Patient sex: F
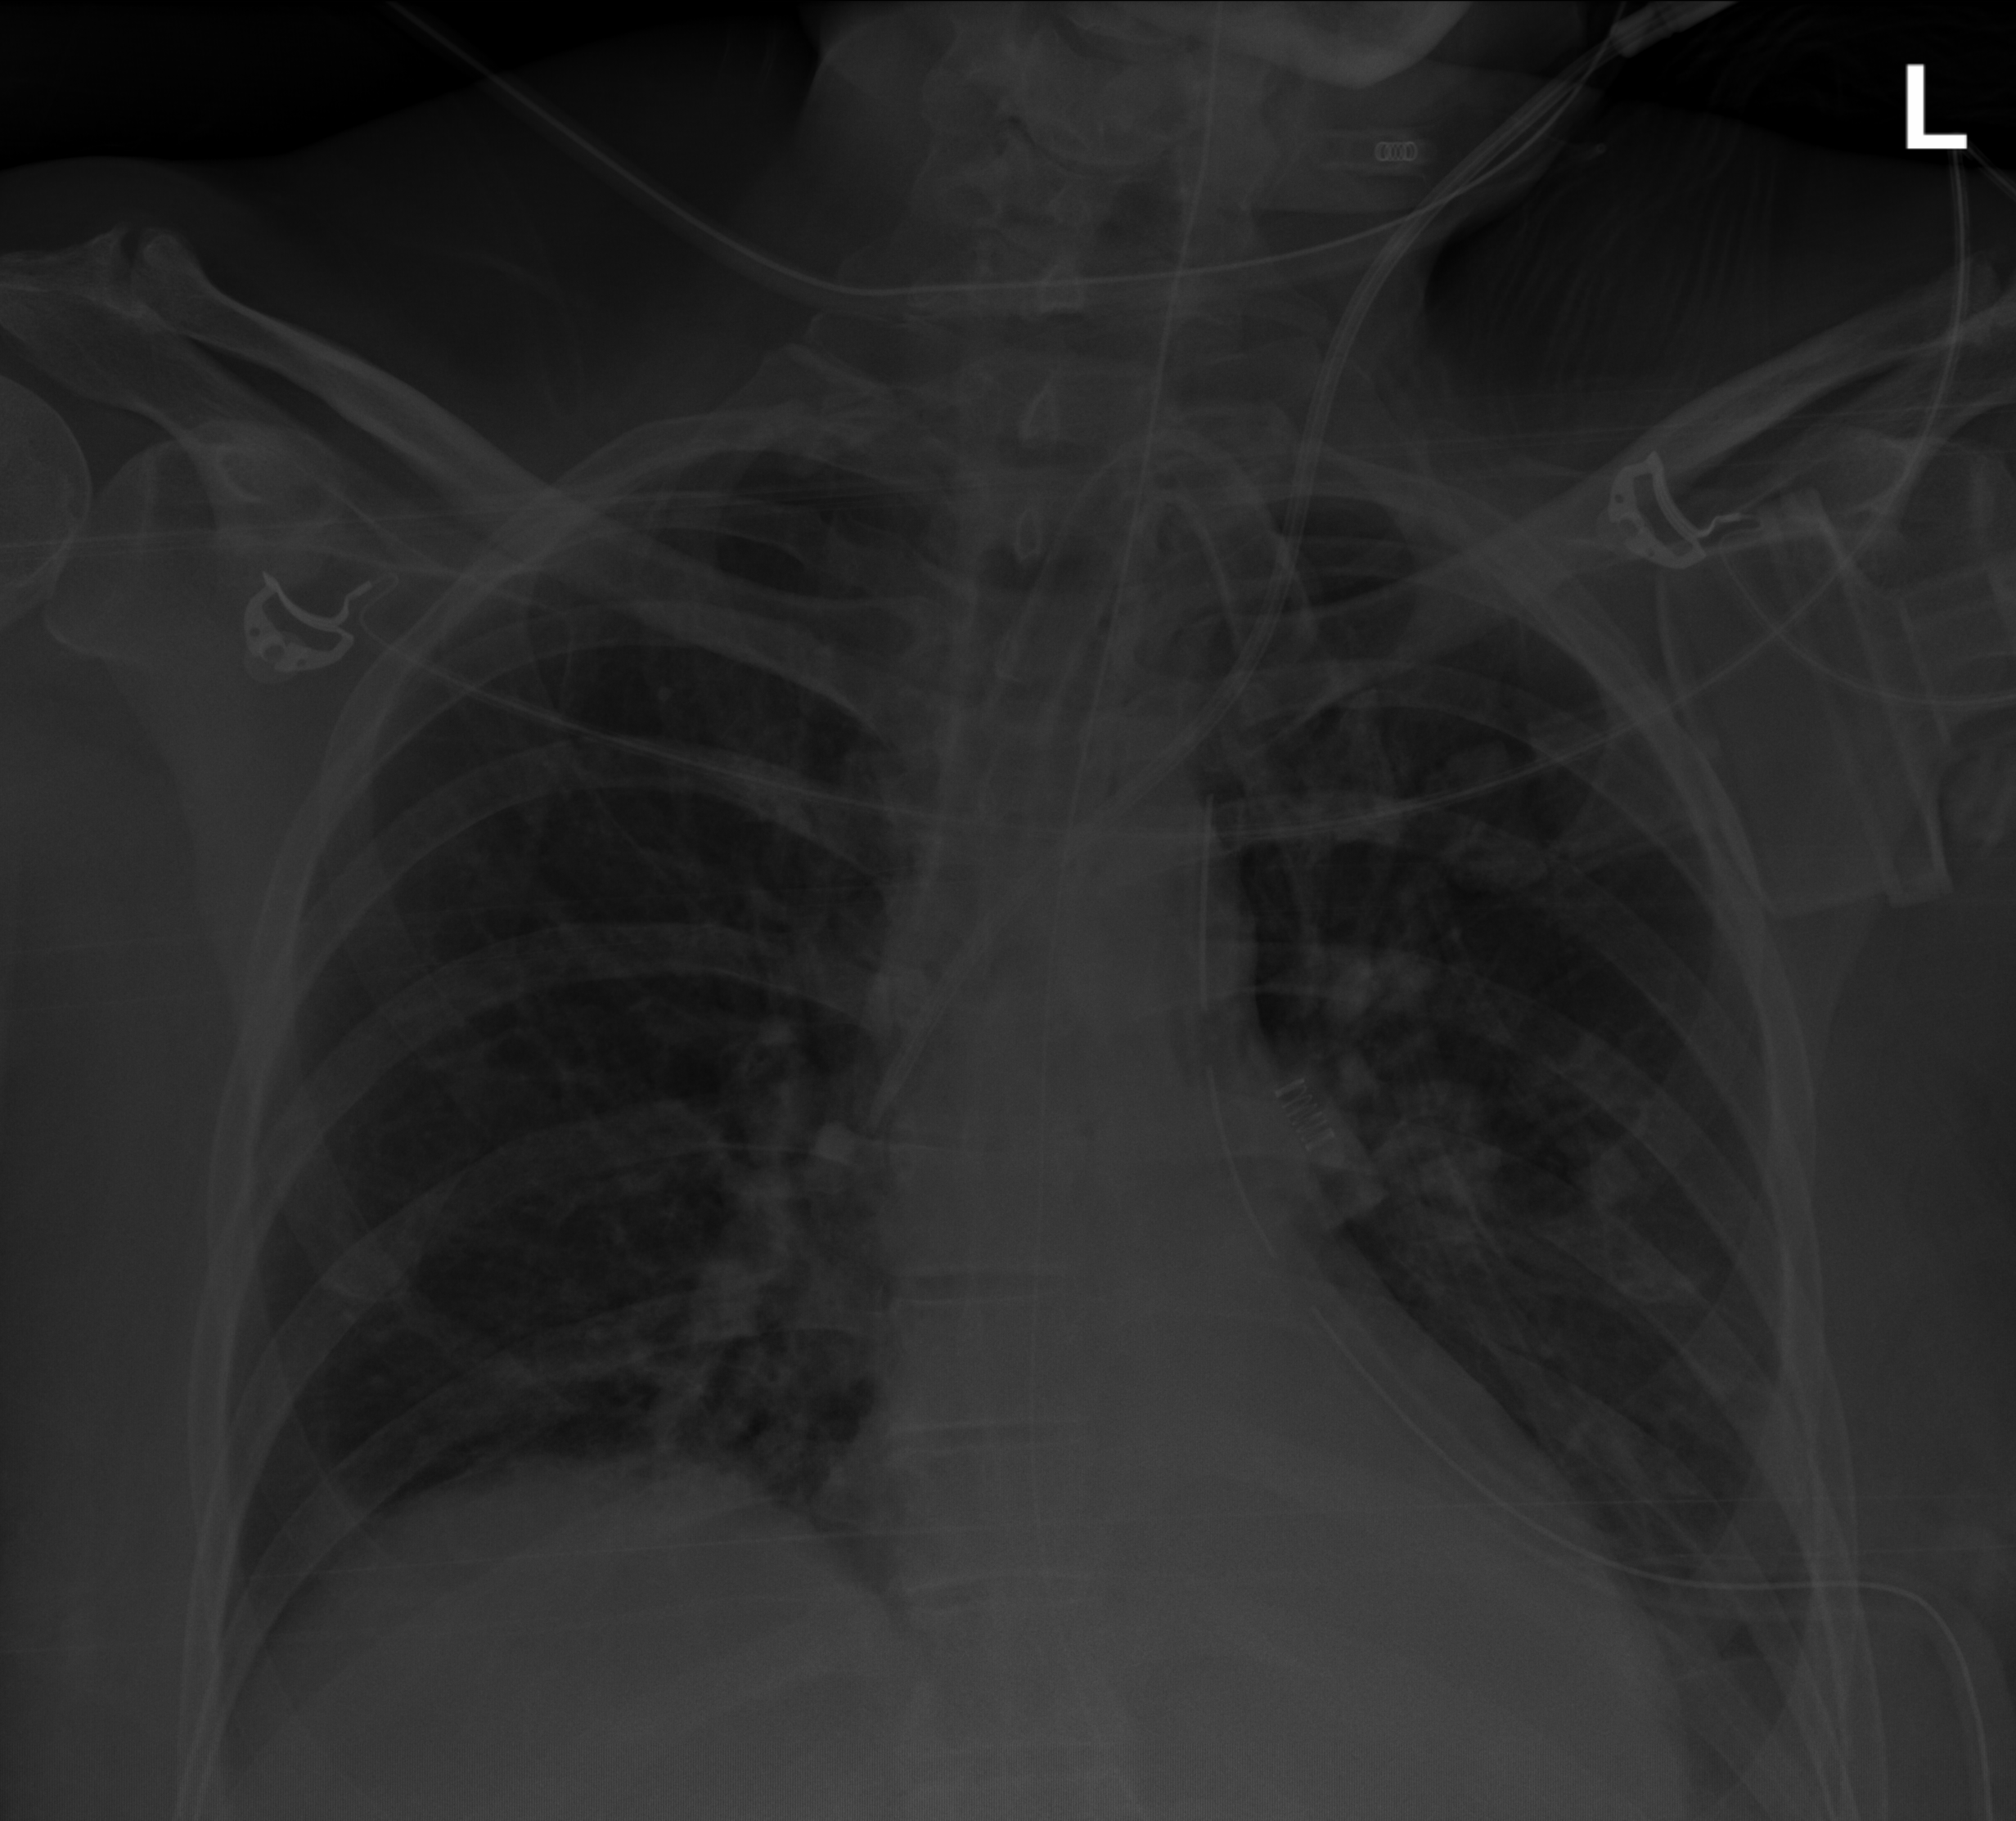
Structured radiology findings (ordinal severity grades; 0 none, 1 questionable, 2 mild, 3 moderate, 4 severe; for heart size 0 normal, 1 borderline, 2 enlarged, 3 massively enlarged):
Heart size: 0
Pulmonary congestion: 0
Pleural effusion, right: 1
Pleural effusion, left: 2
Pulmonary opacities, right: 0
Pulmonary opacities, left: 1
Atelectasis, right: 2
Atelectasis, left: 2